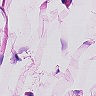
Metastatic tissue present: no